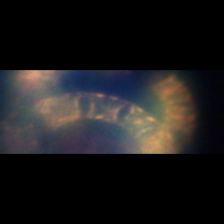
Taxon: Eucampia
Group: Diatoms